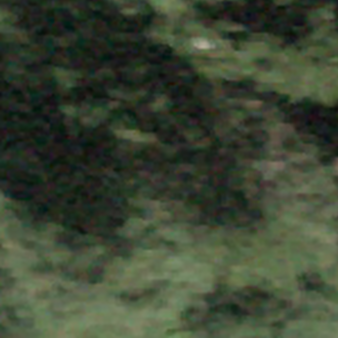
Label: other